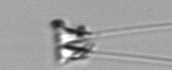
Label: Asterionellopsis_glacialis